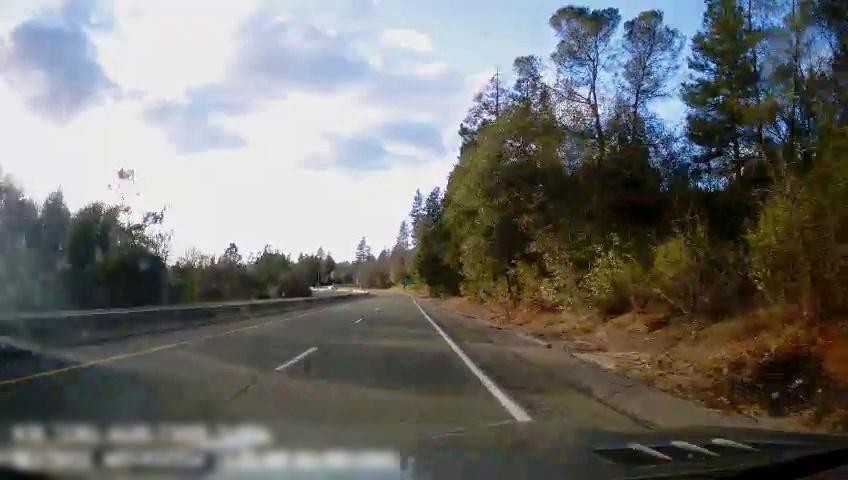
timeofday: Day
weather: Sunny
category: Drivable Space
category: Drivable Space
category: Lanes | Alternate Lane
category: Lanes | Current Lane
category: Lanes | Alternate Lane
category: Traffic | Signs